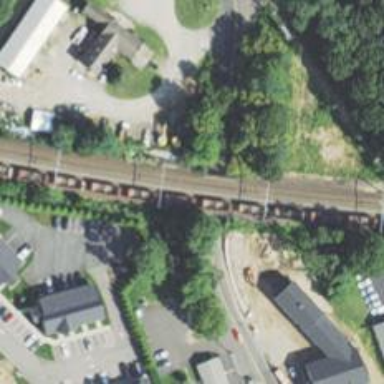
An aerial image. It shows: Railway with electrified contact lines.